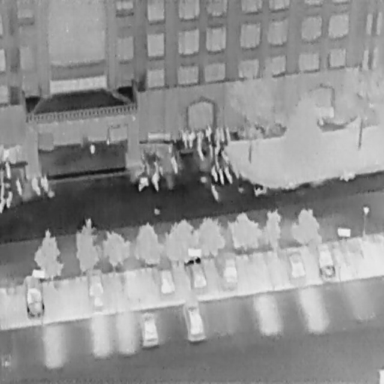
There are nine Cars in the infrared image.